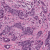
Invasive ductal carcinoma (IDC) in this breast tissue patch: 1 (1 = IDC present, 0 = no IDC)